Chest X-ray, PA view. Patient: 64 years old, sex F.
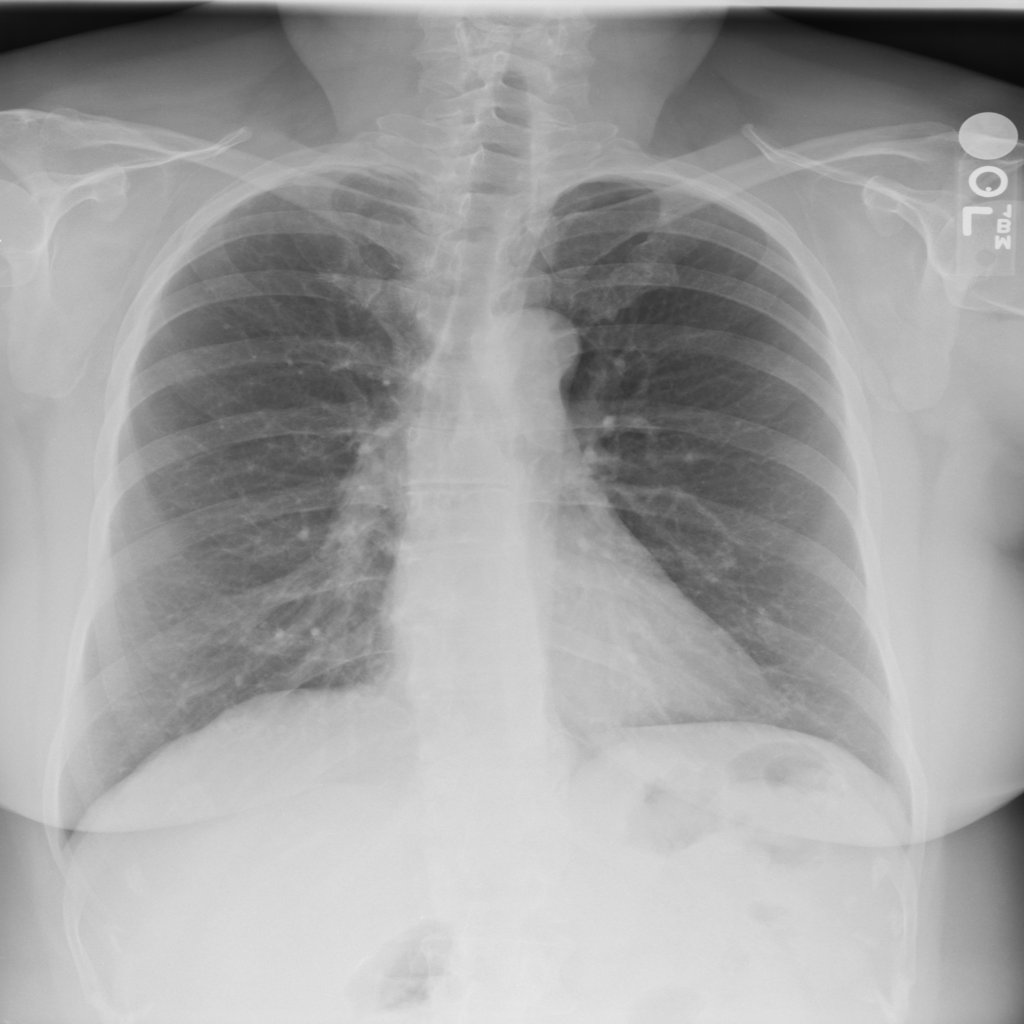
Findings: No Finding